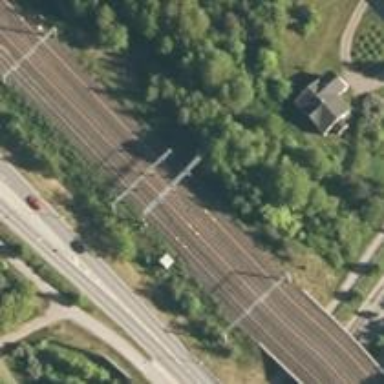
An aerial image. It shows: Electrified rail siding with contact line.